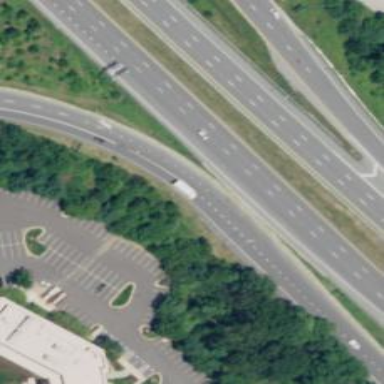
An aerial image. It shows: Trunk link highway.